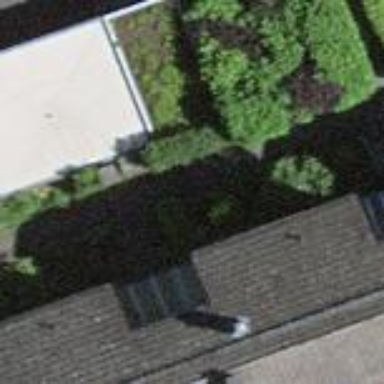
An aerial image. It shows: Group of garages.